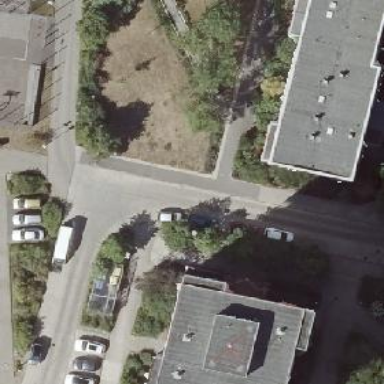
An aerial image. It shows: Sidewalk along the footway.